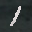
Label: 1